Field crop: maize
Growth stage: 2
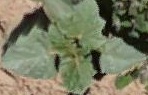
Species: datura